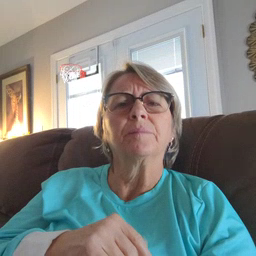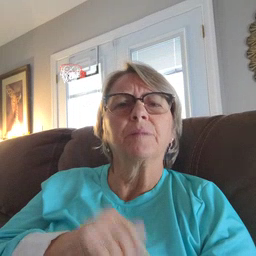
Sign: think